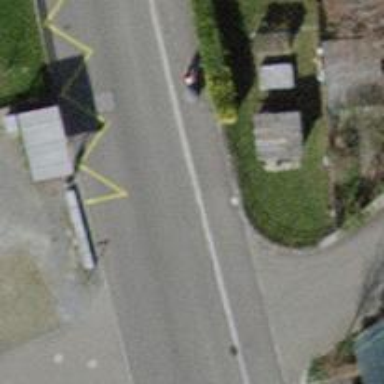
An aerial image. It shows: Public transport stop position.